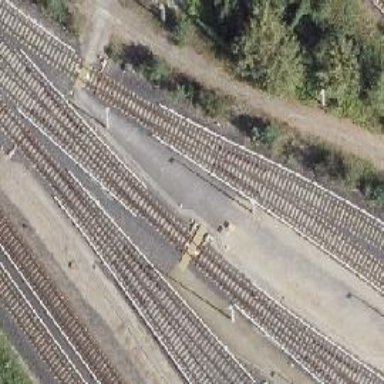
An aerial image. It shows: Yard serving electrified light rail.